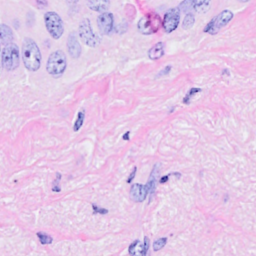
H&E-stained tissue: Breast